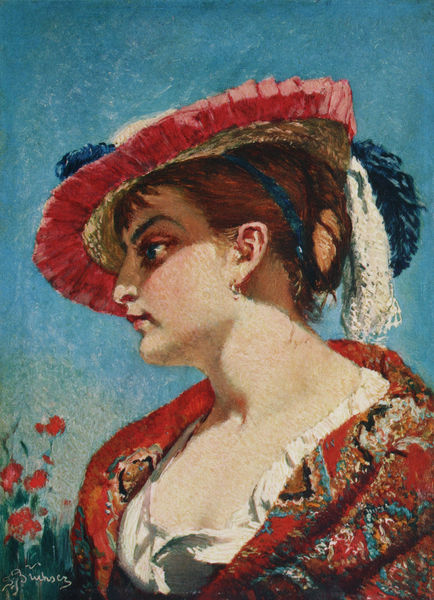
Titel: Irene
Künstler: Frank Buchser
Institution: Privatbesitz
Schlagwörter: blau, feder, gemälde, haut, himmel, kopf, schatten, umhang, weiß, grün, landschaft, mädchen, ausschnitt, blume, blumen, braun, brust, bunt, busen, frankreich, frau, frisur, grau, haar, hintergrund, hut, kleid, licht, mund, nase, ohr, ohrring, profil, renoir, schmuck, schwarz, blick, dame, park, rosen, rot, schal, tuch, wiese, haube, malerei, mode, muster, schleife, jacke, jung, augen, band, bluse, federn, gesicht, knoten, spitze, bildnis, hals, portrait, porträt, signatur, öl, natur, sonne, auge, bestickt, haare, halbfigur, mantel, reich, stickerei, stoff, decke, ohrringe, pflanzen, dekolletee, dekollte, halbansicht, kinn, kontrast, lippen, poträt, rosa, schulter, schön, pony, garten, himmelblau, kopfbedeckung, spanien, dutt, sommer, mieder, mittag, wolkenlos, haarband, rand, gefaltet, weib, strohhut, freizeit, hutband, impressionistisch, monet, floral, seitenansicht, lichteinfall, gesenkt, junge frau, nachdenklich, rüschen, wange, augenbraue, erotik, krempe, lippenstift, sonnenhut, stola, decolleté, geneigt, reflexion, haarknoten, rothaarig, links, heiss, draußen, mohn, mohnblumen, jungfrau, heiter, sonnig, bildniss, tracht, zigeunerin, halbprofil, geblümt, schattenwurf, sehnsucht, wohlhabend, ländlich, roden, sonnenschein, festtag, beet, blumenbeet, sinnlich, balu, bänder, textil, gewebt, decoltee, plaid, dekolte, kostbar, sinnend, russisch, bleu, sehnsüchtig, spanierin, leidenschaftlich, mohnblume, carmen, modisch, plisee, dekolette, nut, augsburger rot, bestickct, komplementärkontraste, krembe, sommerwetter, muster+, schönwetter, ohrriung, damie, caren